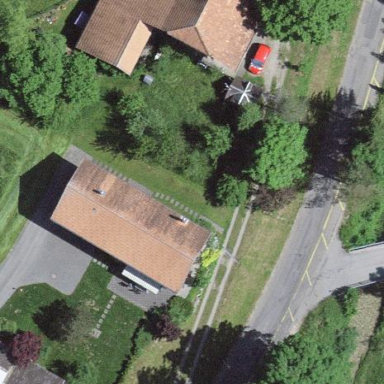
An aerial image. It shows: Residential building.